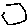
Label: hexagon